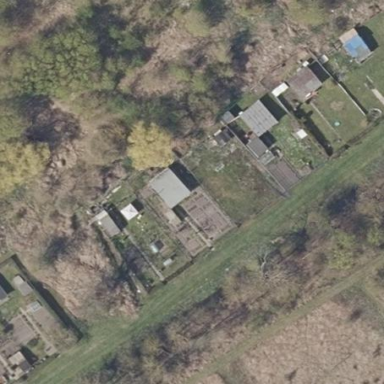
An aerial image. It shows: Allotments area.